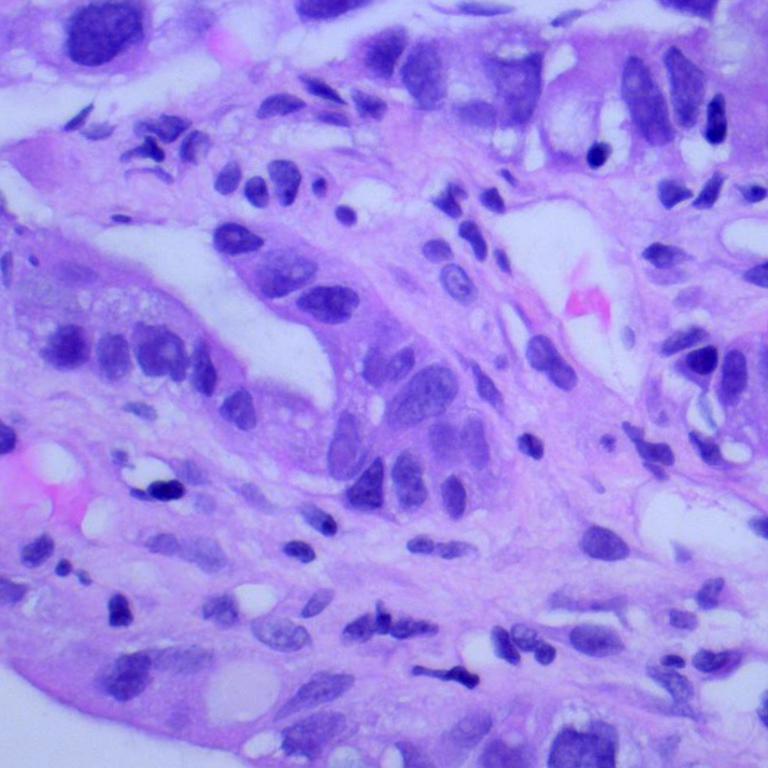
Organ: lung
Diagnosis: adenocarcinomas